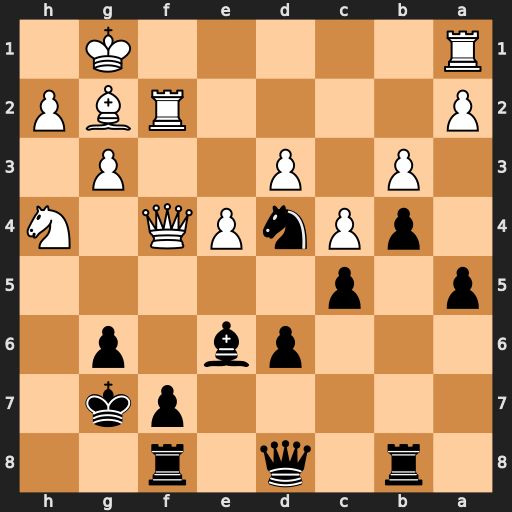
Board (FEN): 1r1q1r2/5pk1/3pb1p1/p1p5/1pPnPQ1N/1P1P2P1/P4RBP/R5K1
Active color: b
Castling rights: -
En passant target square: -
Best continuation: g5 Qe3 gxh4